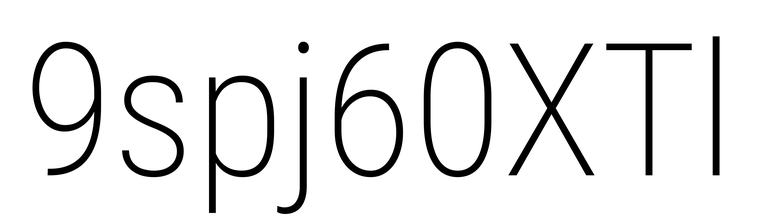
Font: Roboto_Condensed_ExtraLight